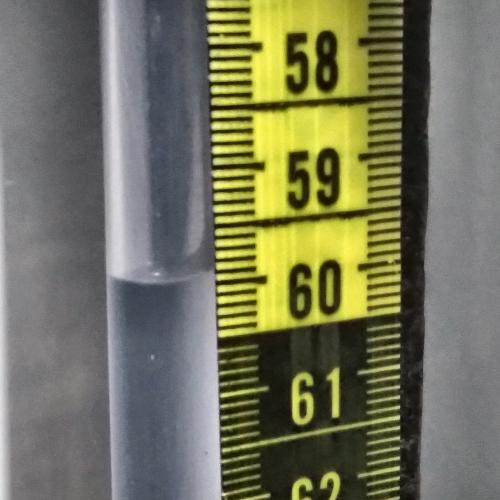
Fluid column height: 59.9 cm